Question: My website always has the same width when resizing, however, I want it to have the same height instead so that the width shrinks when zooming out.
'''
.menu {
cursor: pointer;
}
.mario {
display: block;
margin-left: auto;
margin-right: auto;
width: 200px;
}
.topContent {
background-color: red;
height: 100px;
width: 70%;
margin: auto;
justify-content: center;
align-items: center;
display: flex;
}
.mainContent {
height: 100%;
width: 100%;
margin: 0 auto 50px;
justify-content: center;
align-items: center;
display: flex;
flex-wrap: wrap;
}
.left {
width: 15%;
}
.right {
width: 15%;
}
.center {
width: 70%;
background-color: antiquewhite;
}
.bottom {
background-color: red;
width: 100%;
height: 100px;
}
body {
background-color: saddlebrown;
}
.mariogif {
float: right;
width: 200px;
margin: auto 20px auto 10px;
}
'''
'''
<div class="mainContent">
<div class="left"></div>
<div class="center">
<p class="aboutp1">Super Mario is a 2D and 3D platform game series created by Nintendo based on and starring the fictional plumber Mario. Alternatively called the Super Mario Bros series or simply the Mario series, it is the central series of the greater Mario franchise.
At least one Super Mario game has been released for every major Nintendo video game console. There are over twenty games in the series.
</p>
<p class="aboutp2">
The Super Mario games are set primarily in the fictional Mushroom Kingdom, typically with Mario as the player character. He is usually joined by his brother, Luigi, and often by other members of the Mario cast. As platform games, they involve the player
character running and jumping across platforms and atop enemies in themed levels. The games have simple plots, typically with Mario and Luigi rescuing the kidnapped Princess Peach from the primary antagonist, Bowser. The first game in the series,
Super Mario Bros., released for the Nintendo Entertainment System (NES) in 1985, established the series' core gameplay concepts and elements. These include a multitude of power-ups and items that give the character special powers such as fireball-throwing
and size-changing.
</p>
<img src="../resources/mario-super.gif" alt="Mario Gif" class="mariogif">
<p class="aboutp3">
The Super Mario series is part of the greater Mario franchise, which includes other video game genres and media such as film, television, printed media, and merchandise. More than 380 million copies of Super Mario games have been sold worldwide, making
it the fourth-bestselling video game series, behind the larger Mario franchise, the puzzle series Tetris, and first-person shooter series Call of Duty.</p>
<p class="aboutp4">The objective of the game is to progress through levels by defeating enemies, collecting items and solving puzzles without dying. Power-up use is integral to the series. The series has installments featuring both two and three-dimensional gameplay.
In the 2D games, the player character (usually Mario) jumps on platforms and enemies while avoiding their attacks and moving to the right of the scrolling screen. 2D Super Mario game levels have single-exit objectives, which must be reached within
a time limit and lead to the next sequential level. Super Mario Bros. 3 introduced the overworld, a map of nonlinear levels that branches according to the player's choice.[42] Super Mario World introduced levels with multiple exits.</p>
<p class="aboutp5">
3D installments in the series have had two subgenres: open world exploration based games and more linear 3D games with a predetermined path. Levels in the open world games, 64, Sunshine and Odyssey, allow the player to freely explore multiple enclosed
environments in 360 degree movement. As the game progresses, more environments become accessible. The linear 3D games, Galaxy, Galaxy 2, 3D Land and 3D World, feature more fixed camera angles and a predetermined path to a single goal.</p>
</div>
<div class="right"><img src="../resources/mario.png" alt="Mario Image" class="mario"></div>
</div>
<div class="bottom">
</div>
</div>
'''
I want it to look like this when zoomed out: <URL>
But it looks like this:
Basically what I want is that the red box at the bottom always stays at the bottom of the page and doesn't move with the other content. So I want the content of the page to resize the height instead of the width when zooming out.
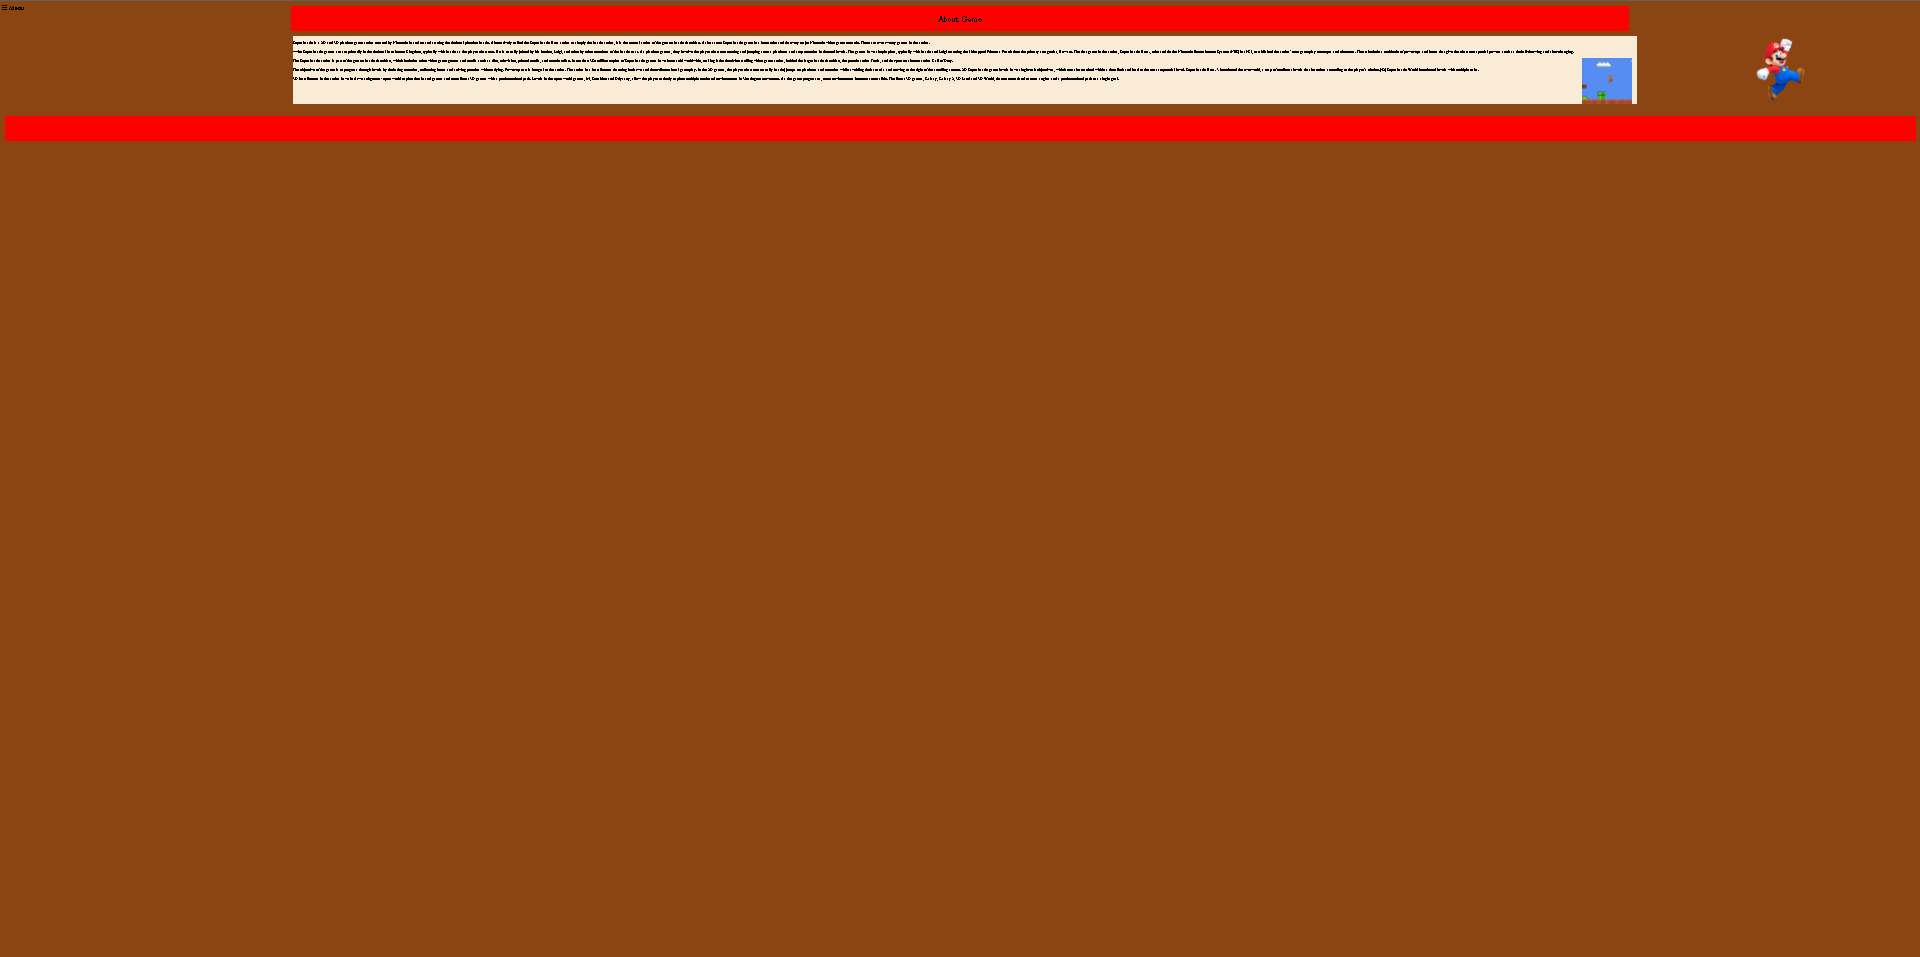
Answer: Your problem is you don't set a max width for a high-resolution screen.
In the below code snippet, I set it 'max-width: 768px;' for your content. You can modify it at your choice.
For the bottom footer, you should have the entire 'body' as a flexbox and then set 'margin-top: auto;' on '.bottom'.
'''
/*Make the entire body as a column flexbox*/
body {
margin: 0 auto;
display: flex;
flex-direction: column;
}
.menu {
cursor: pointer;
}
.mario {
display: block;
margin-left: auto;
margin-right: auto;
}
.topContent {
background-color: red;
height: 100px;
width: 70%;
margin: auto;
justify-content: center;
align-items: center;
display: flex;
}
.mainContent {
height: 100%;
width: 100%;
margin: 0 auto 50px;
justify-content: center;
align-items: center;
display: flex;
flex-wrap: wrap;
max-width: 768px; /*Limit width to make content non-stretched*/
}
.left {
width: 15%;
}
.right {
width: 15%;
}
.center {
width: 70%;
background-color: antiquewhite;
}
.bottom {
background-color: red;
width: 100%;
height: 100px;
margin-top: auto; /*Stick the footer to the bottom*/
}
body {
background-color: saddlebrown;
}
.mariogif {
float: right;
width: 200px;
margin: auto 20px auto 10px;
}
'''
'''
<div class="mainContent">
<div class="left"></div>
<div class="center">
<p class="aboutp1">Super Mario is a 2D and 3D platform game series created by Nintendo based on and starring the fictional plumber Mario. Alternatively called the Super Mario Bros series or simply the Mario series, it is the central series of the greater Mario franchise.
At least one Super Mario game has been released for every major Nintendo video game console. There are over twenty games in the series.
</p>
<p class="aboutp2">
The Super Mario games are set primarily in the fictional Mushroom Kingdom, typically with Mario as the player character. He is usually joined by his brother, Luigi, and often by other members of the Mario cast. As platform games, they involve the player
character running and jumping across platforms and atop enemies in themed levels. The games have simple plots, typically with Mario and Luigi rescuing the kidnapped Princess Peach from the primary antagonist, Bowser. The first game in the series,
Super Mario Bros., released for the Nintendo Entertainment System (NES) in 1985, established the series' core gameplay concepts and elements. These include a multitude of power-ups and items that give the character special powers such as fireball-throwing
and size-changing.
</p>
<img src="../resources/mario-super.gif" alt="Mario Gif" class="mariogif">
</div>
<div class="right"><img src="../resources/mario.png" alt="Mario Image" class="mario"></div>
</div>
<div class="bottom">
</div>
'''